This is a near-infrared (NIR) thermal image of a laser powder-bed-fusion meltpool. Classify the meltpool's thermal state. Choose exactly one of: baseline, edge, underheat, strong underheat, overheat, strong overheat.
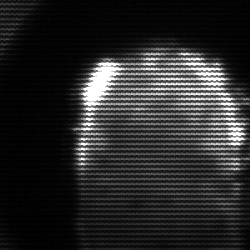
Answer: baseline